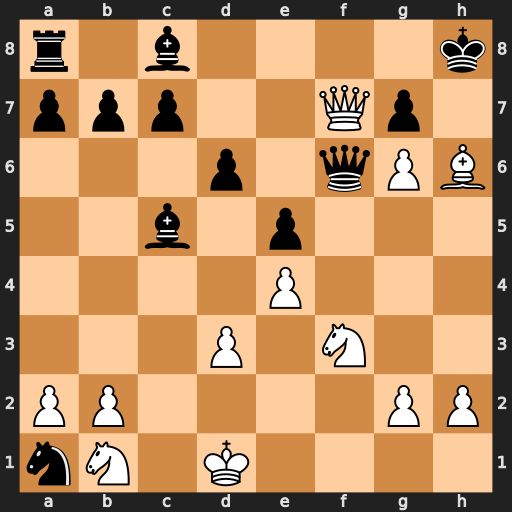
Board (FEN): r1b4k/ppp2Qp1/3p1qPB/2b1p3/4P3/3P1N2/PP4PP/nN1K4
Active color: w
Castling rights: -
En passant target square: -
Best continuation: Qe8+ Qf8 Qxf8#